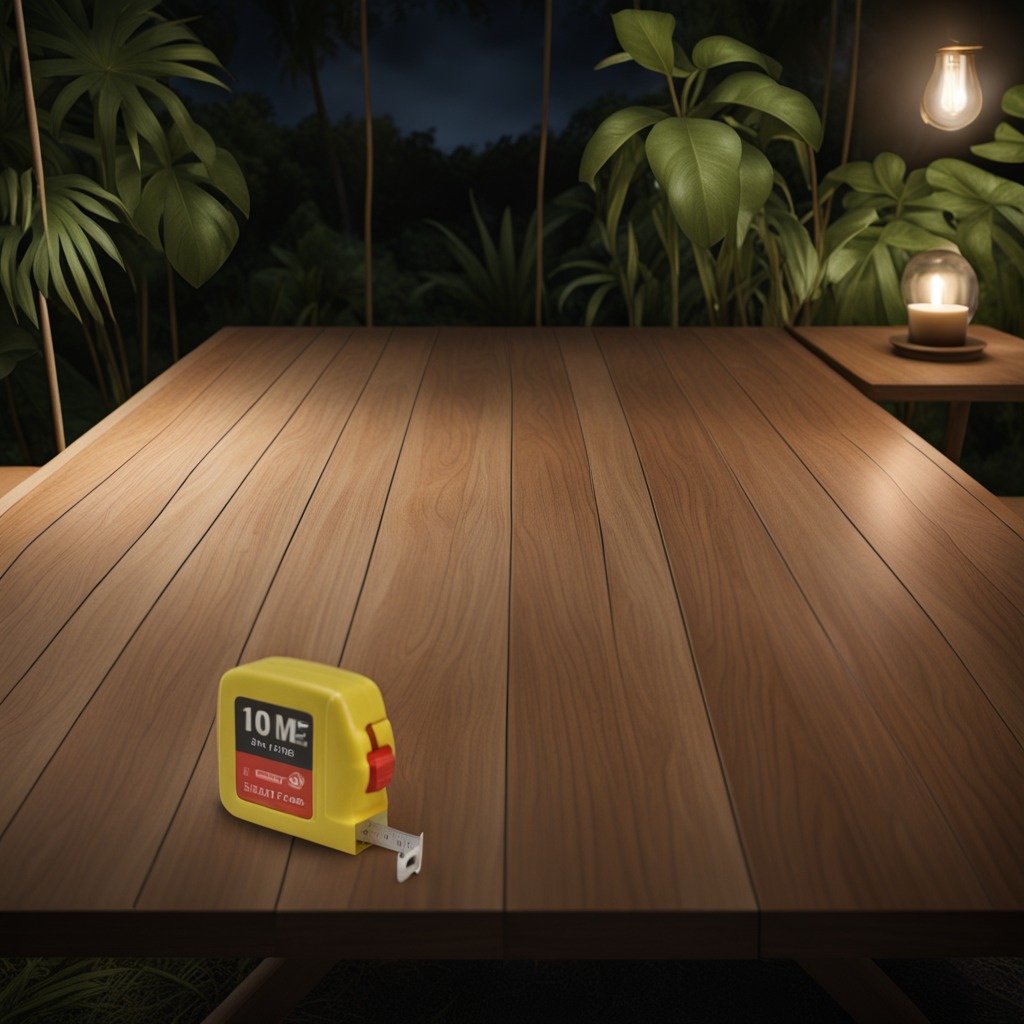
A measuring tape is lying on a wooden table inside a jungle field workshop tent at night.